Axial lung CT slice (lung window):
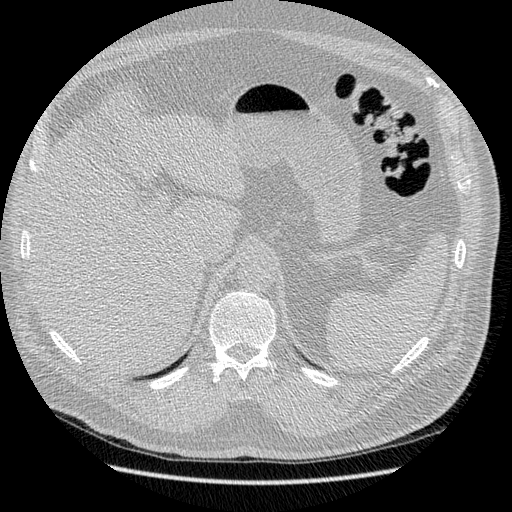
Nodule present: no